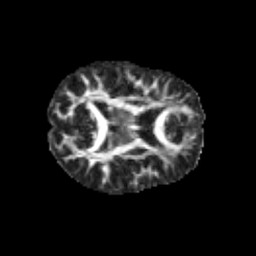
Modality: FA
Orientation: axial
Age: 11
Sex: female
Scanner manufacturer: siemens
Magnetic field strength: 3 T
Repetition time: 3.8 s
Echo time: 0.07 s